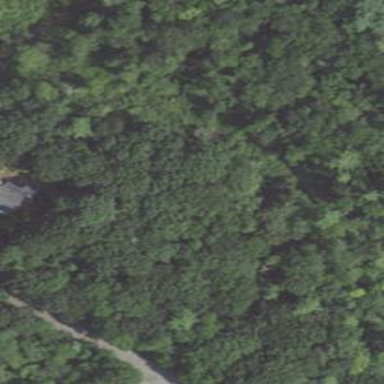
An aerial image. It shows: Nature reserve within forest area.